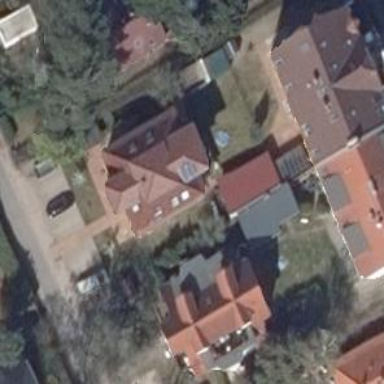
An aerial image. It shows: Detached building with roof shaped like quadruple saltbox.